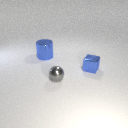
large blue metal cylinder behind small blue metal cube